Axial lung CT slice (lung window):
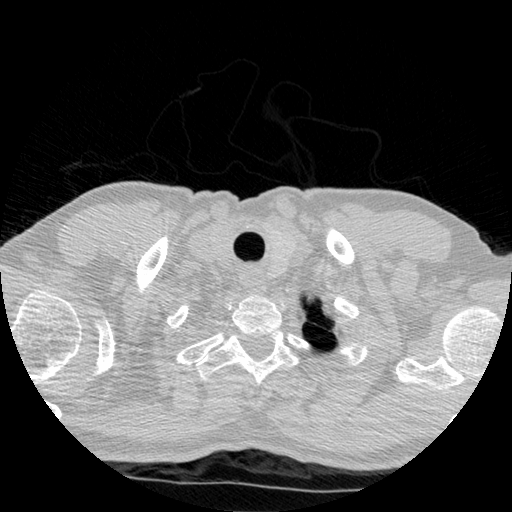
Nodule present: no